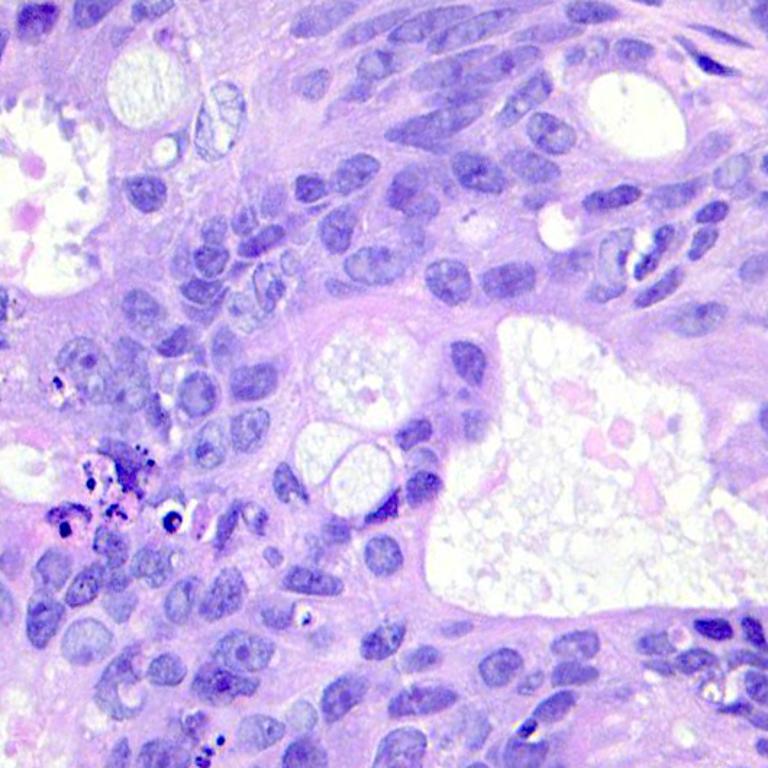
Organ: colon
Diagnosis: adenocarcinomas